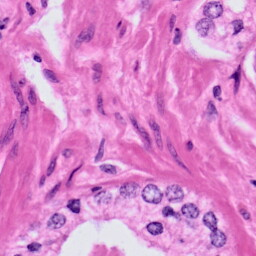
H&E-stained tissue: Prostate